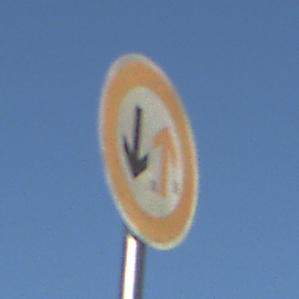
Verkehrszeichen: VorrangDesGegenverkehrs
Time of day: MorningAfternoon
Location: Outdoor (Nature)
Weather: PartlyCloudy
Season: NotSpecified
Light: Natural